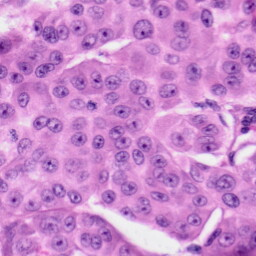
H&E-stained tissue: Skin